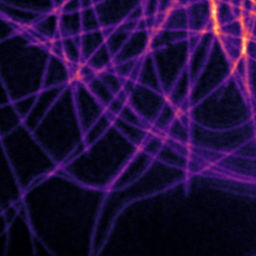
Label: Super-resolution Microtubules image